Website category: movie
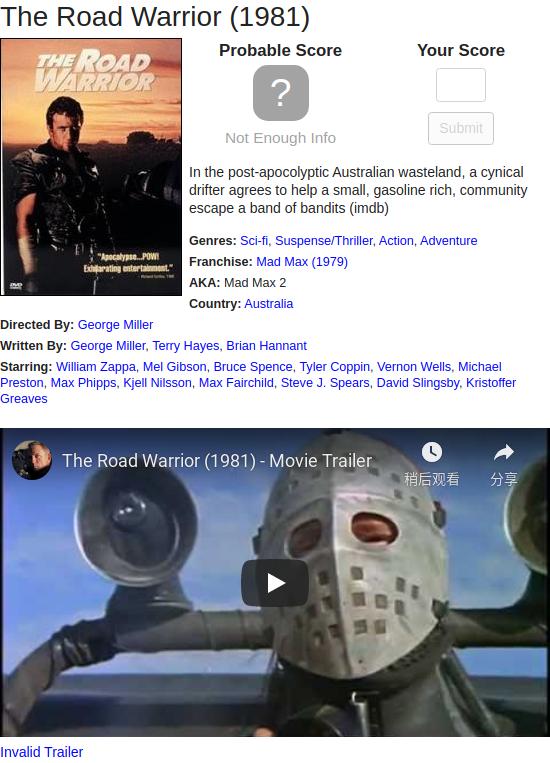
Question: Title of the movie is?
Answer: The Road Warrior

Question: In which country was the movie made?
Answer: Australia

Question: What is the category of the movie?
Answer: Sci-fi

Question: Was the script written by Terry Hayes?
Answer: yes

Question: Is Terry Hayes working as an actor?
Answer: no

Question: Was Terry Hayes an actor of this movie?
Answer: no

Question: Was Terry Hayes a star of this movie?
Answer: no

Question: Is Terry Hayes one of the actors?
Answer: no

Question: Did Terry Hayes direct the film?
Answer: no

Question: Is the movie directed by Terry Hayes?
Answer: no

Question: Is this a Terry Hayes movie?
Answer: no

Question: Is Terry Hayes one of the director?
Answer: no

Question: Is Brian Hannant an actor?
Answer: no

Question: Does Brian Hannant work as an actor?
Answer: no

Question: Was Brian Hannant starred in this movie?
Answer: no

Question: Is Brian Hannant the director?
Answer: no

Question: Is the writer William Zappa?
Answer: no

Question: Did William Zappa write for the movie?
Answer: no

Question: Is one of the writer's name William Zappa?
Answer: no

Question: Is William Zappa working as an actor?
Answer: yes

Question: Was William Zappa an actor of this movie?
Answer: yes

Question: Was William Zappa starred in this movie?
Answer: yes

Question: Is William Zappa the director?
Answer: no

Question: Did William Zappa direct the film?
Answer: no

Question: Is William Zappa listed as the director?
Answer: no

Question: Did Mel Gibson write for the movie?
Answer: no

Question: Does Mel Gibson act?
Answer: yes

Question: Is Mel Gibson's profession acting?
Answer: yes

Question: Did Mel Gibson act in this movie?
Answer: yes

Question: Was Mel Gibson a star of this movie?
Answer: yes

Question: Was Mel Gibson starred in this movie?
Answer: yes

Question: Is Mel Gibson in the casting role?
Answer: yes

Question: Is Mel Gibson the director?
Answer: no

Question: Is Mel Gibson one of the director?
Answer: no

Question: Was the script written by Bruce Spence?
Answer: no

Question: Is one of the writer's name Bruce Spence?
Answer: no

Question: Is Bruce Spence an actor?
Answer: yes

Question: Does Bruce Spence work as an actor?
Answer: yes

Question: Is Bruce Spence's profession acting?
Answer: yes

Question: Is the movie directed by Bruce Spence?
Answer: no

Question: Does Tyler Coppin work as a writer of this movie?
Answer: no

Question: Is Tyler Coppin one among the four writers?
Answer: no

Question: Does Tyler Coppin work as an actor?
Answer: yes

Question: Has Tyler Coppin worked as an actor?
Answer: yes

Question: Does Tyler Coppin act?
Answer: yes

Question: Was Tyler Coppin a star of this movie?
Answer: yes

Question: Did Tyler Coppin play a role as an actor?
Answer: yes

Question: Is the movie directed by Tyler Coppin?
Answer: no

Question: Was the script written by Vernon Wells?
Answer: no

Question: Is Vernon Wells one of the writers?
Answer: no

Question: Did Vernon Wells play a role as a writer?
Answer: no

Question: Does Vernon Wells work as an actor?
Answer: yes

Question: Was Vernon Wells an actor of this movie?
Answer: yes

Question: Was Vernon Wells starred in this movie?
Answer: yes

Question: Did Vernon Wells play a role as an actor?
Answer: yes

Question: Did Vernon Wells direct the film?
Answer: no

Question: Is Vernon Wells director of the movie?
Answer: no

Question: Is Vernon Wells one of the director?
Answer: no

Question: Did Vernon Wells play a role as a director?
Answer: no

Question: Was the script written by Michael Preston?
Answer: no

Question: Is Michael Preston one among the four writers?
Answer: no

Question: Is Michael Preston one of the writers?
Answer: no

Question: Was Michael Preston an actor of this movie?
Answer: yes

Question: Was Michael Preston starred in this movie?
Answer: yes